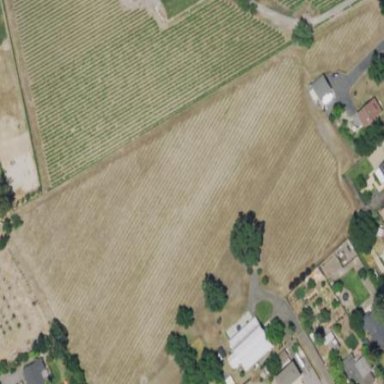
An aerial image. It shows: Vineyard growing wine grapes.